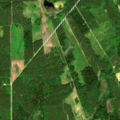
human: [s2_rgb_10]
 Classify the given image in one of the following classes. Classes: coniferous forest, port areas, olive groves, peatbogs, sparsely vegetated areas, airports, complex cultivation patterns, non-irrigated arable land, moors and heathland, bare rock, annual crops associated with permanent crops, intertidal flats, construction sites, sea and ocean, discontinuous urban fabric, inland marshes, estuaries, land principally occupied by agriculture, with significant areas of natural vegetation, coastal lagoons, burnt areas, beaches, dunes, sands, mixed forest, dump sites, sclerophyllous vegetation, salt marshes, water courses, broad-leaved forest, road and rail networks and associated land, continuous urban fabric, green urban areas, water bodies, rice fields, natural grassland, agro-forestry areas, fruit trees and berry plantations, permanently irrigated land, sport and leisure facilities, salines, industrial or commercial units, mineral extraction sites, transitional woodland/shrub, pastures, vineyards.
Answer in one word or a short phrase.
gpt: coniferous forest, mixed forest, transitional woodland/shrub